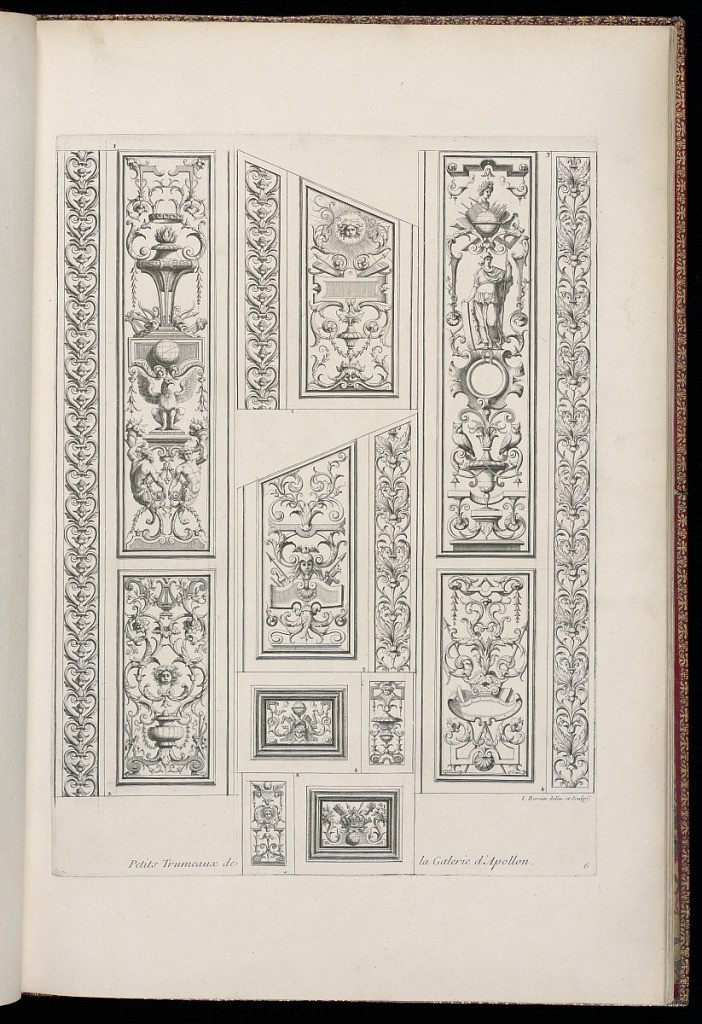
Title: Petits Trumeaux de la Galerie d’Apollon
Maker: Jean Bérain the Younger, French, 1674 – 1726
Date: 1710
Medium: Etching on laid paper
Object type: Bound print
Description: Sixth plate from a series of prints depicting the ornament and interiors of the King's apartment at the Royal palaces of the Louvre and the Tuileries, part of the Cabinet du Roi (King's Cabinet) series published by the Imprimerie Royale. The plate illustrates numbered sections of ornamental panelling between doors or windows in the Gallery of Apollo at the Louvre. The panels are ornamented with grotesque and arabesque motifs, including strapwork, fleurons, rosettes, masks, acanthus leaves, shells, cupids, mythological figures, arms and armor, globes, trophies, attributes of Mercury, crowns, cornucopias, incense burners, and cartouches. The plate is titled, signed, and numbered.